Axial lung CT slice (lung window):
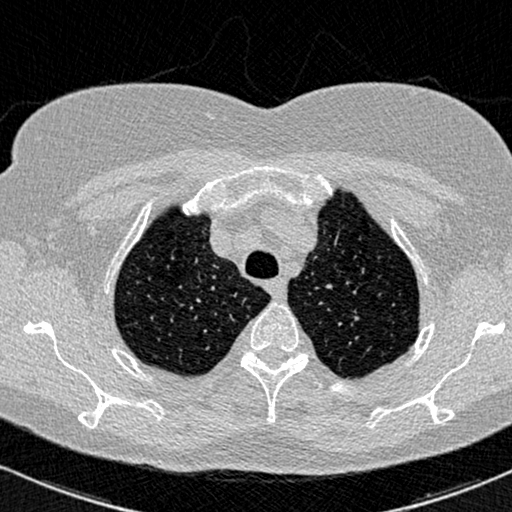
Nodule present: no